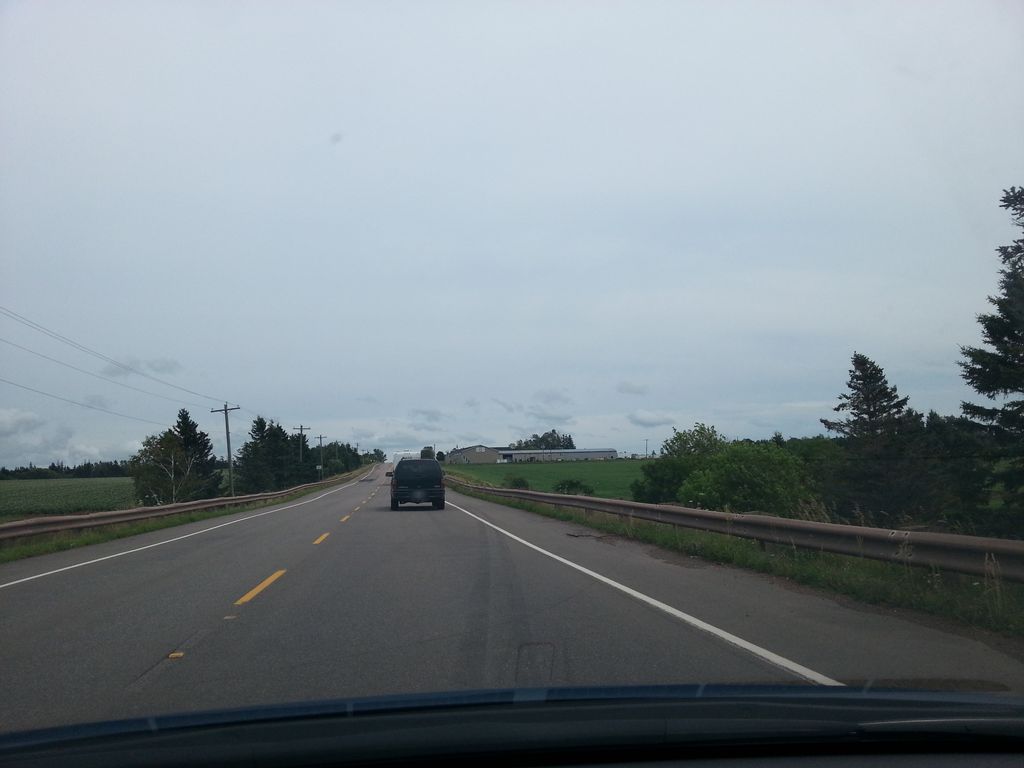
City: charlottetown